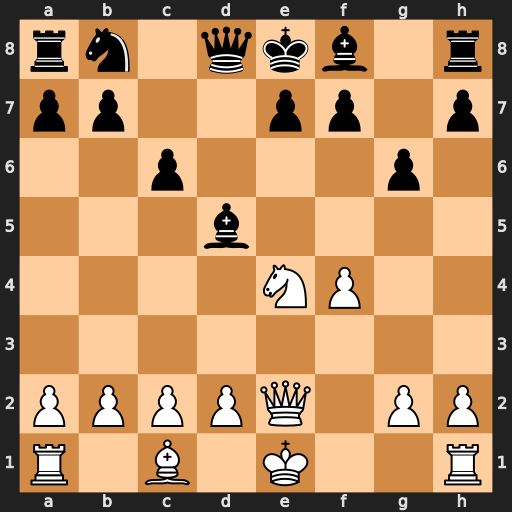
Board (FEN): rn1qkb1r/pp2pp1p/2p3p1/3b4/4NP2/8/PPPPQ1PP/R1B1K2R
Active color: w
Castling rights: KQkq
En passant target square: -
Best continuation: Nf6#